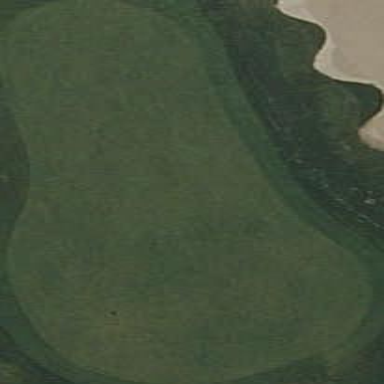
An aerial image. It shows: Green golf area with grass land use.